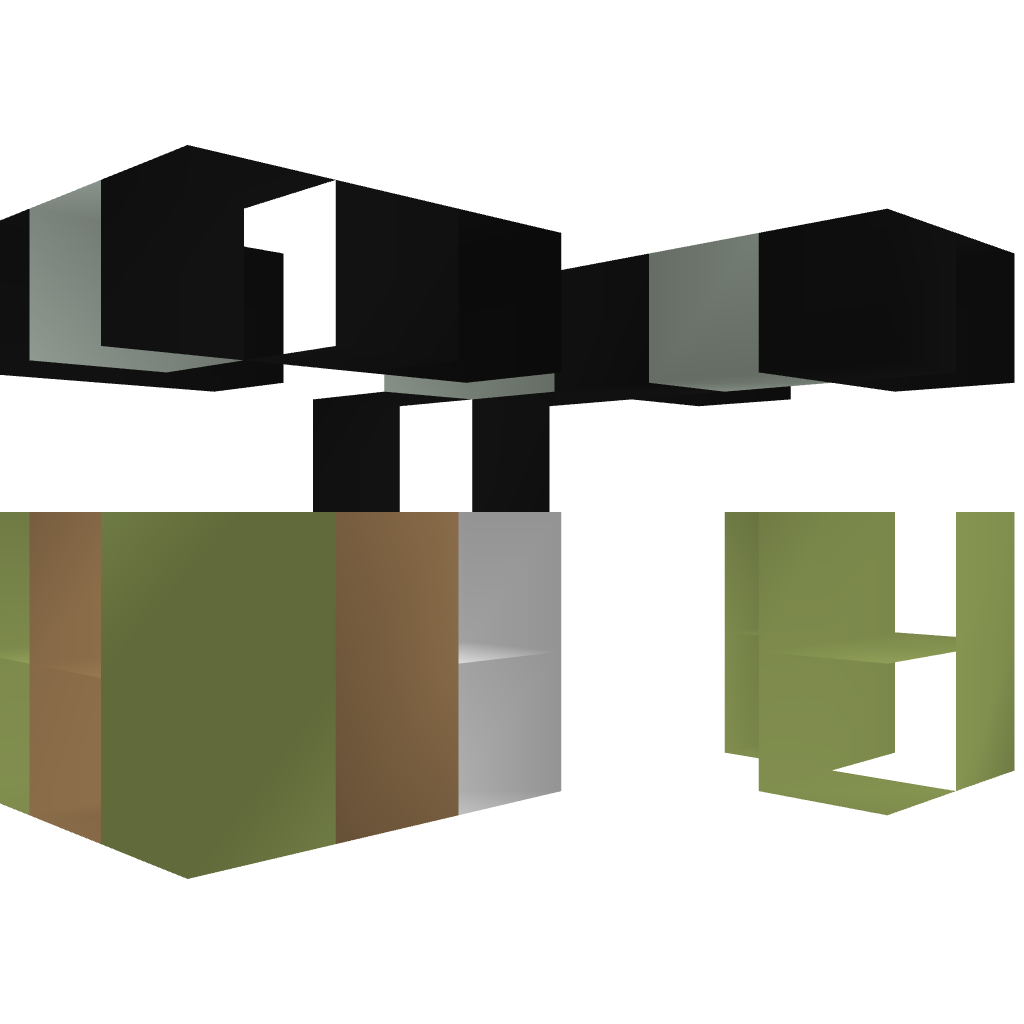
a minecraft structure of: Secure SAS